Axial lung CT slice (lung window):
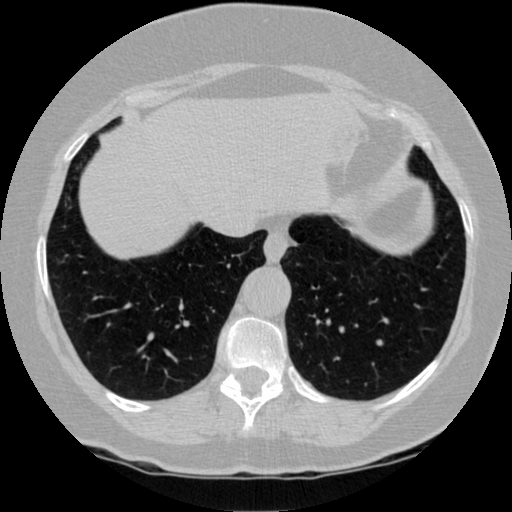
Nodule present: no